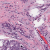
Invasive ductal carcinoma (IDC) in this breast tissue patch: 1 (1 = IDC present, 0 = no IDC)